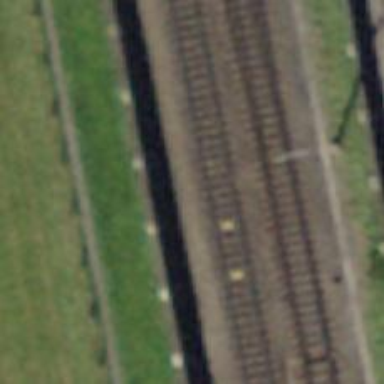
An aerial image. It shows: Railway switch.